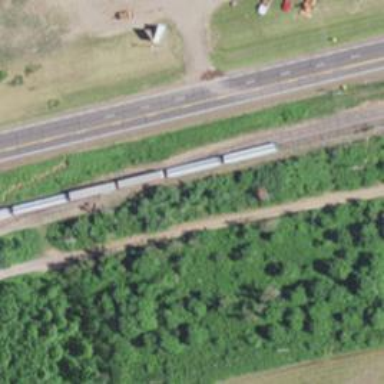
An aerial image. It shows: Railway siding for service.